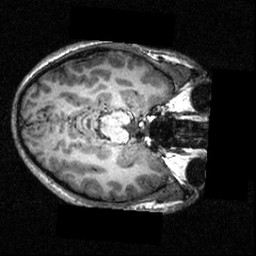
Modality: T1w
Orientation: axial
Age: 18
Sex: male
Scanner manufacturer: siemens
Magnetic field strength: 3.951 T
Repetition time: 1.5 s
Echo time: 0.00335 s